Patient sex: M
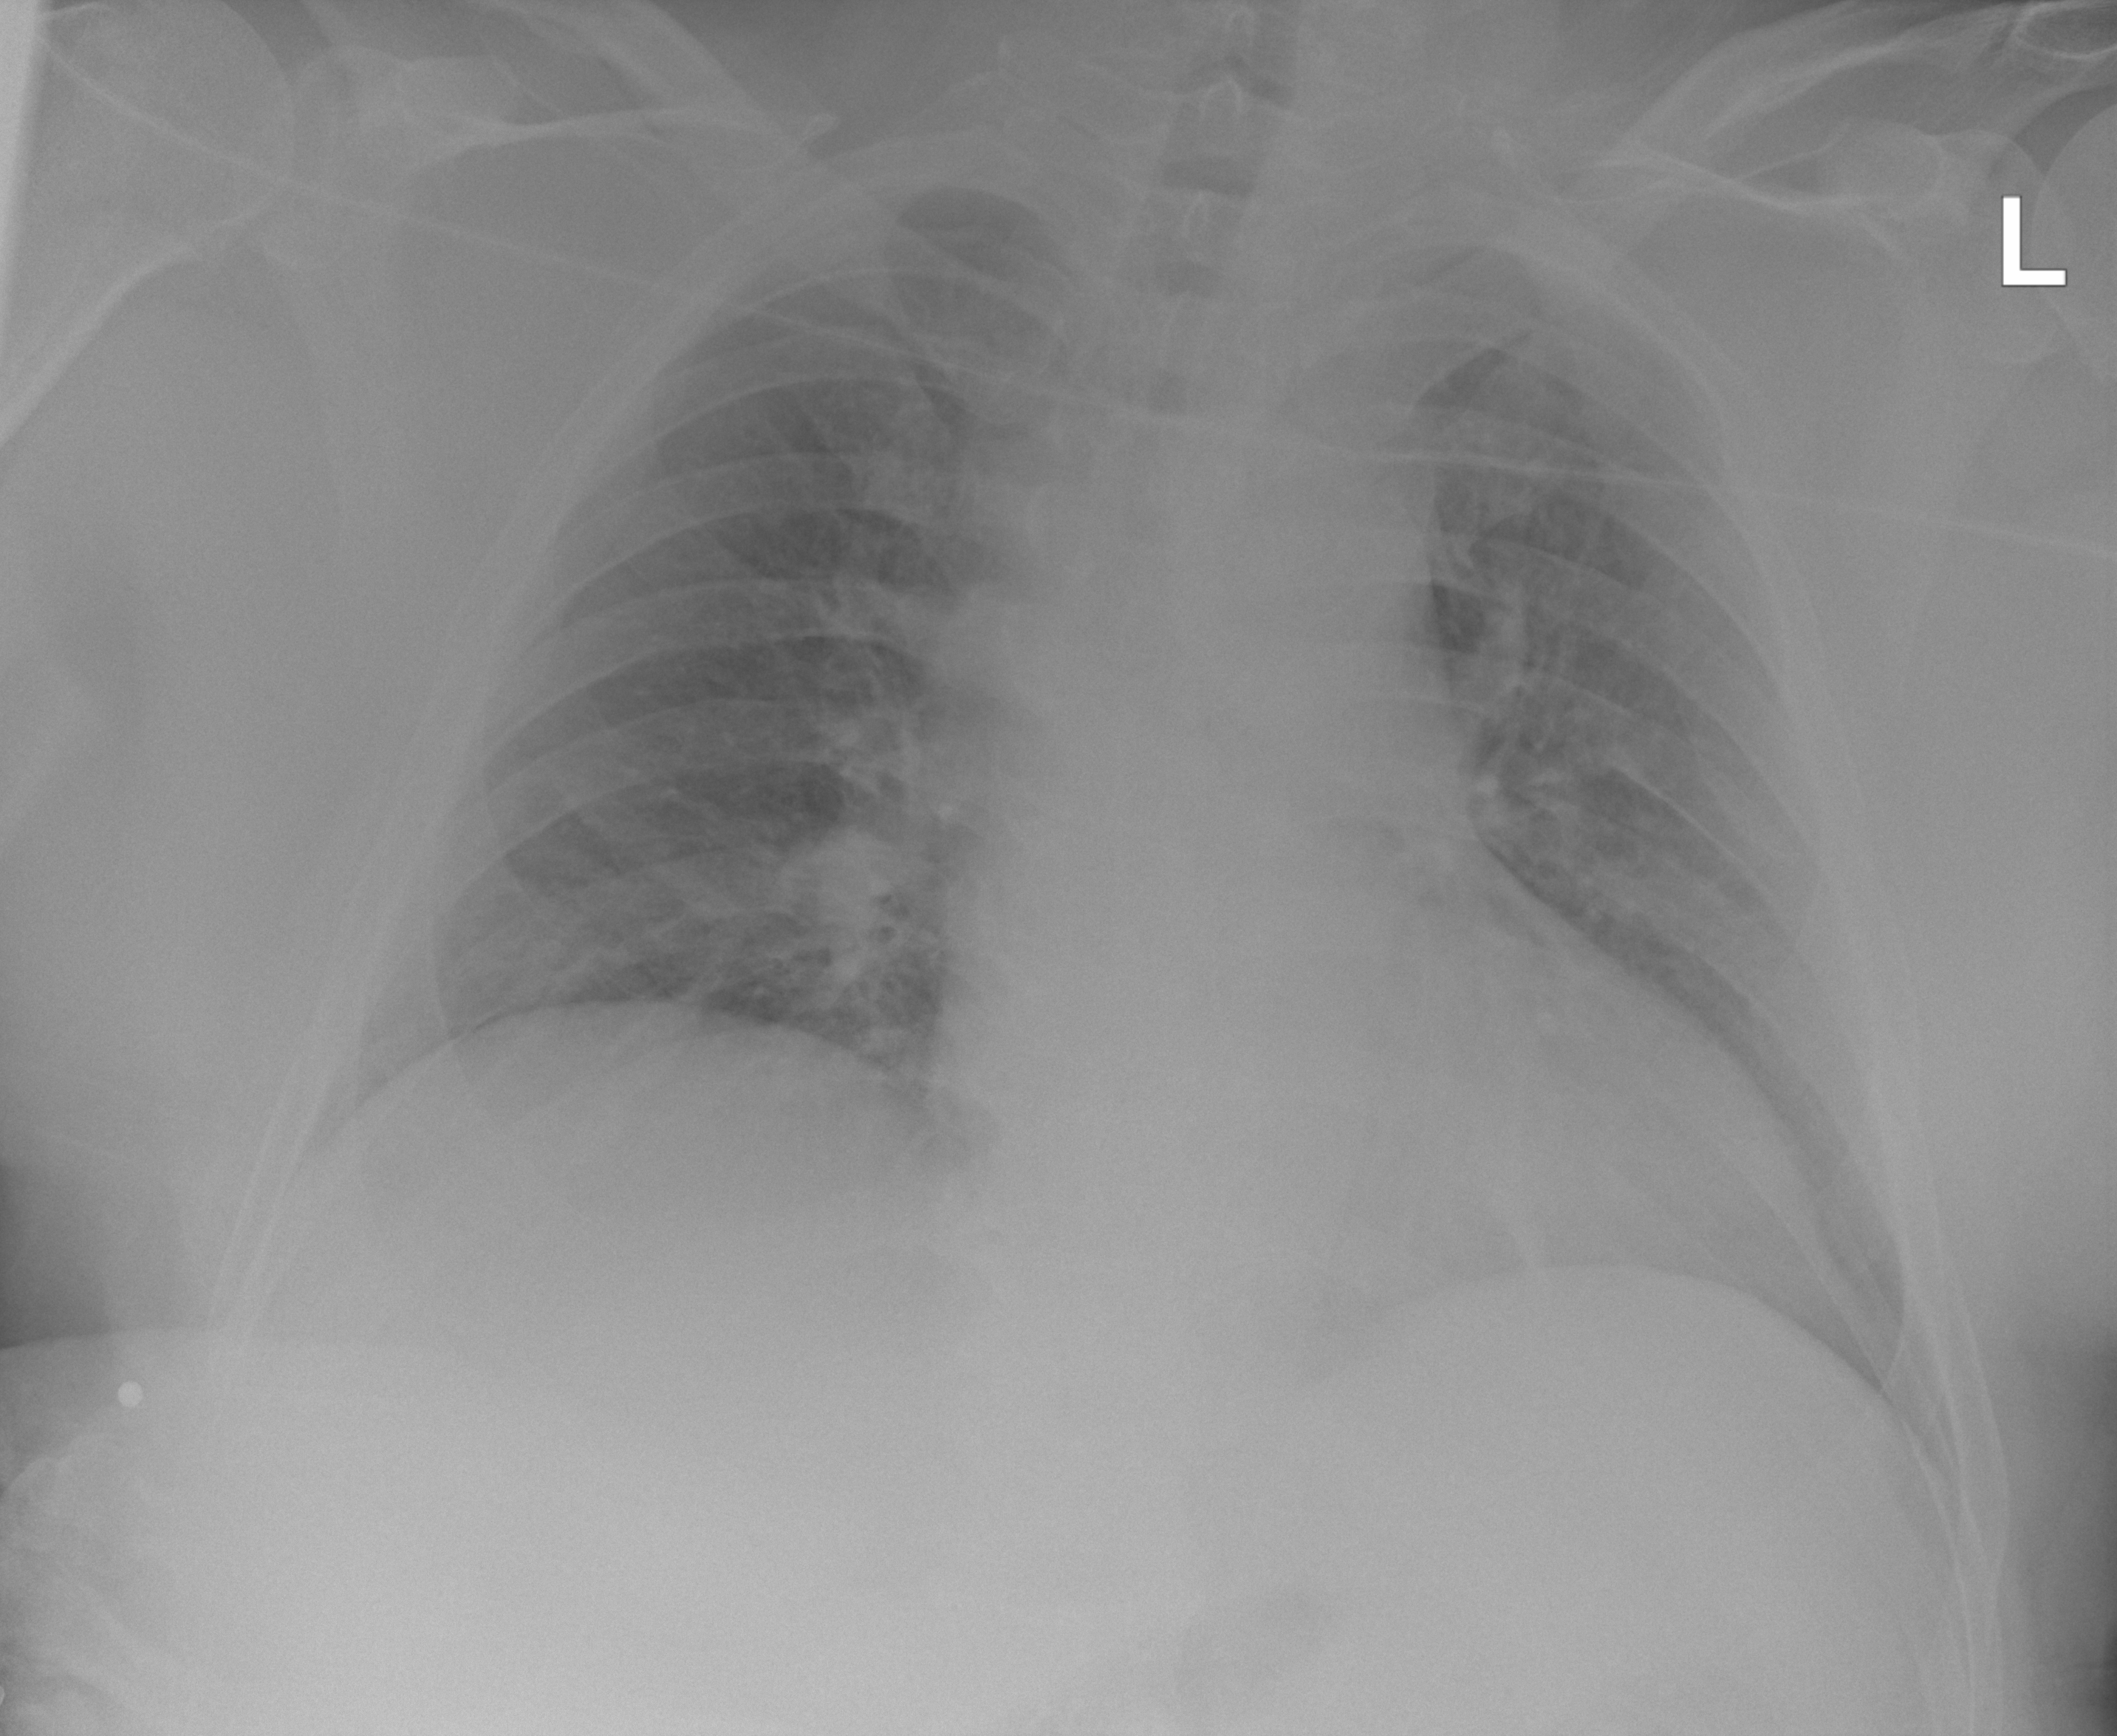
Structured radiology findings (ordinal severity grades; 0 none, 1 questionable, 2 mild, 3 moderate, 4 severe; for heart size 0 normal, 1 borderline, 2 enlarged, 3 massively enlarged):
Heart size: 2
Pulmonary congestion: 2
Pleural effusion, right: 0
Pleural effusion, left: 0
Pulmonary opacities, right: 0
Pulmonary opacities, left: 0
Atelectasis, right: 0
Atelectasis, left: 2